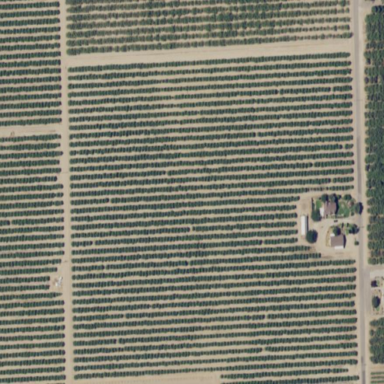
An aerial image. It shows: Vineyard where grapes are grown.